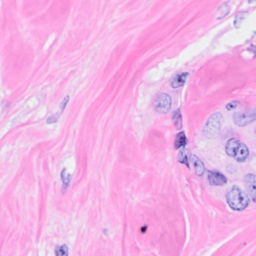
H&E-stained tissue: Breast